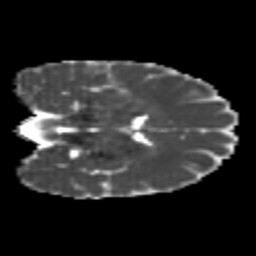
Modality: MD
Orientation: coronal
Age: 22
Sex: female
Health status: healthy
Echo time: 0.074 s